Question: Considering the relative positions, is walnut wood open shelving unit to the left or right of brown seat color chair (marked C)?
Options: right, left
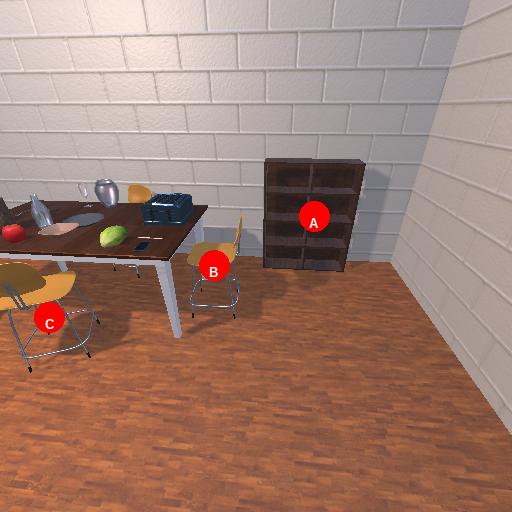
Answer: right